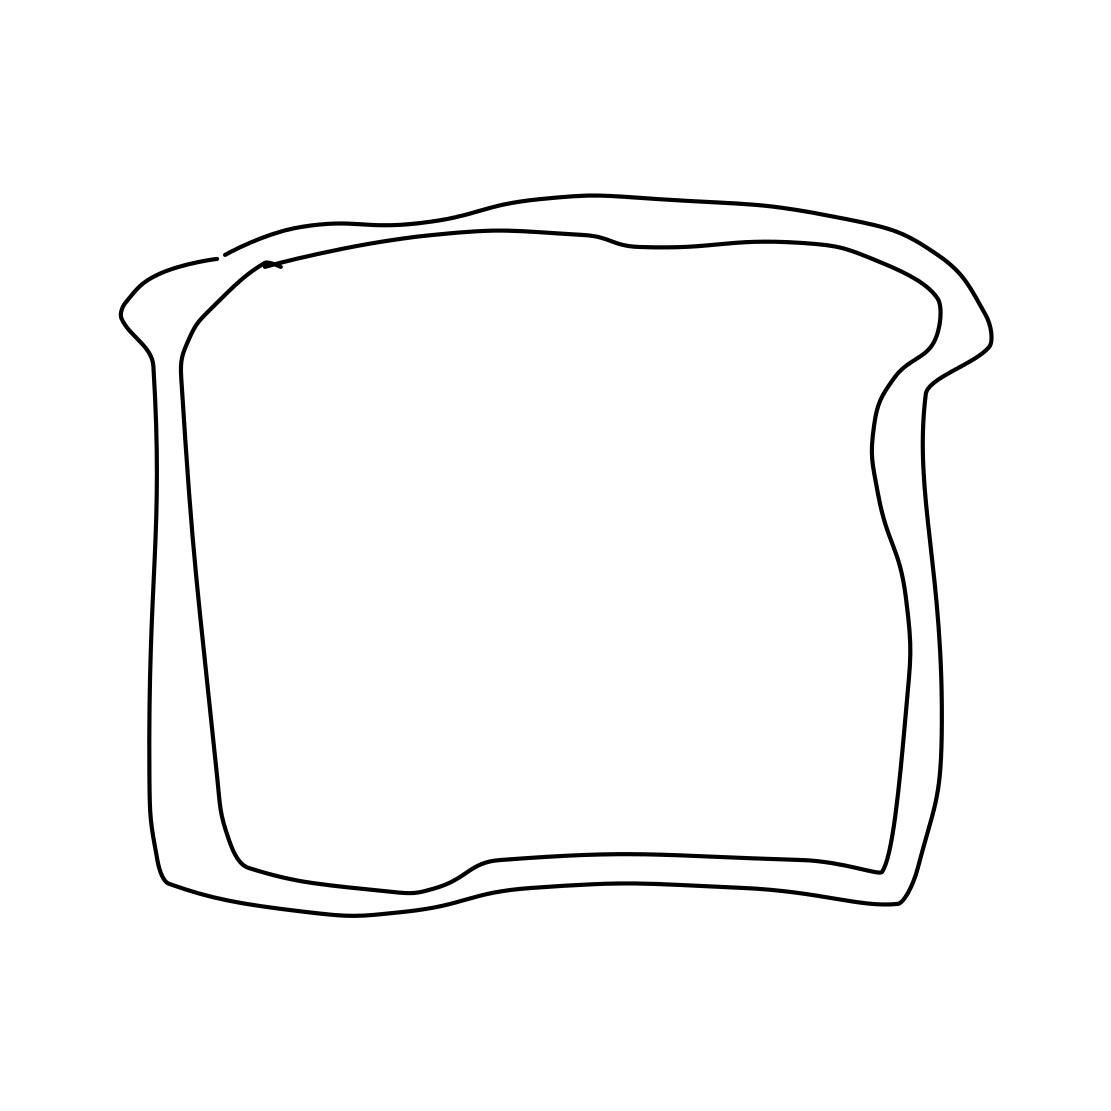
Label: bread